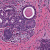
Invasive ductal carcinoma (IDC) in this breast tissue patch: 1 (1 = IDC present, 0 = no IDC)